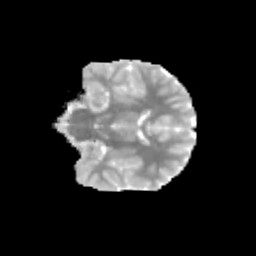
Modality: MD
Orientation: coronal
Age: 11
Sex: male
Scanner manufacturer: siemens
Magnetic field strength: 3 T
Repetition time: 3.8 s
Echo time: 0.07 s